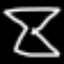
Label: hourglass